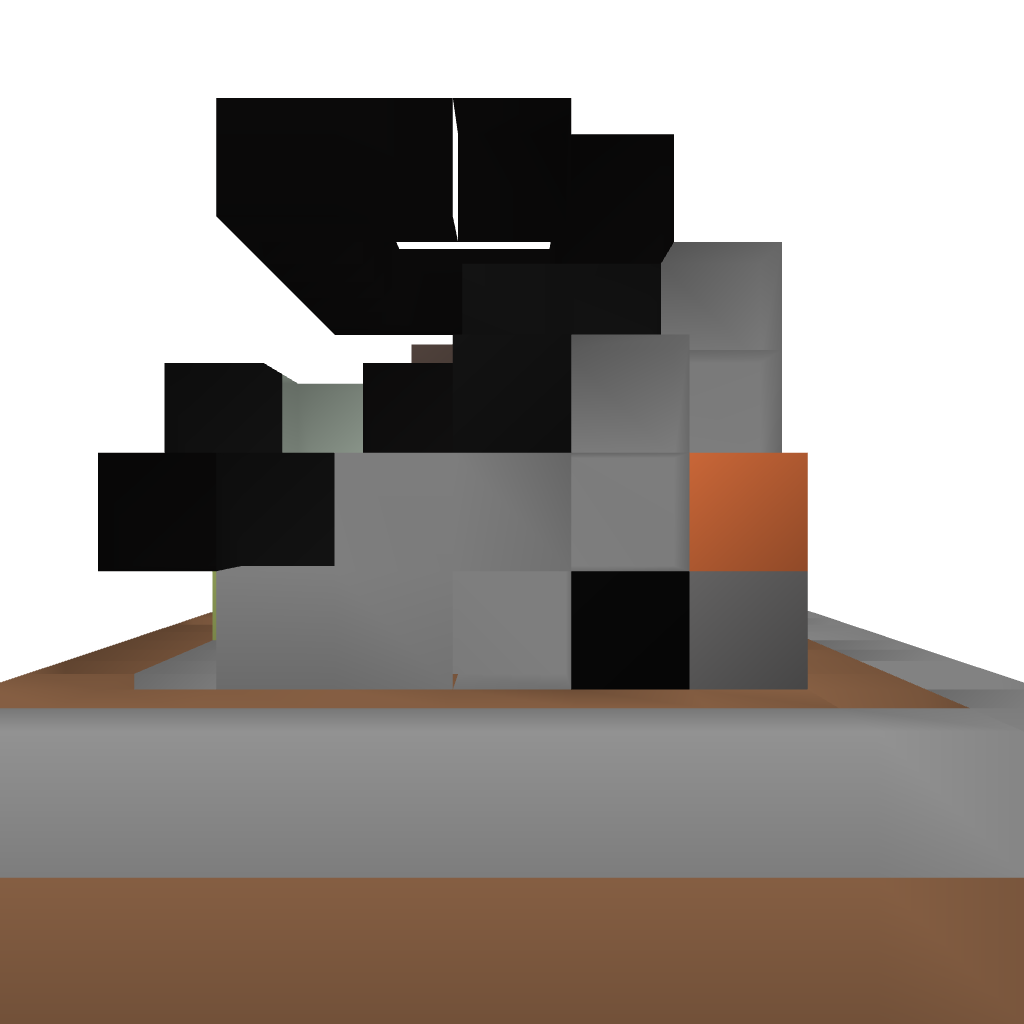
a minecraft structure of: Weather Station